Interaction volume radius: 10 \u00c5
Interaction volume height: 20 \u00c5
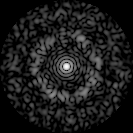
Disorder parameter: 0.8349